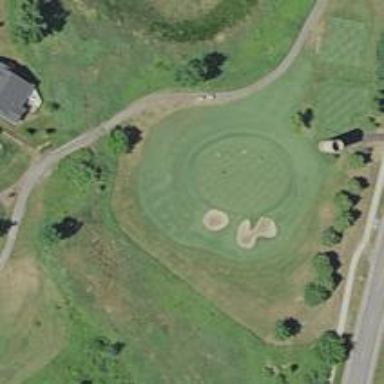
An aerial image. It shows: Golf hole.